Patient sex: F
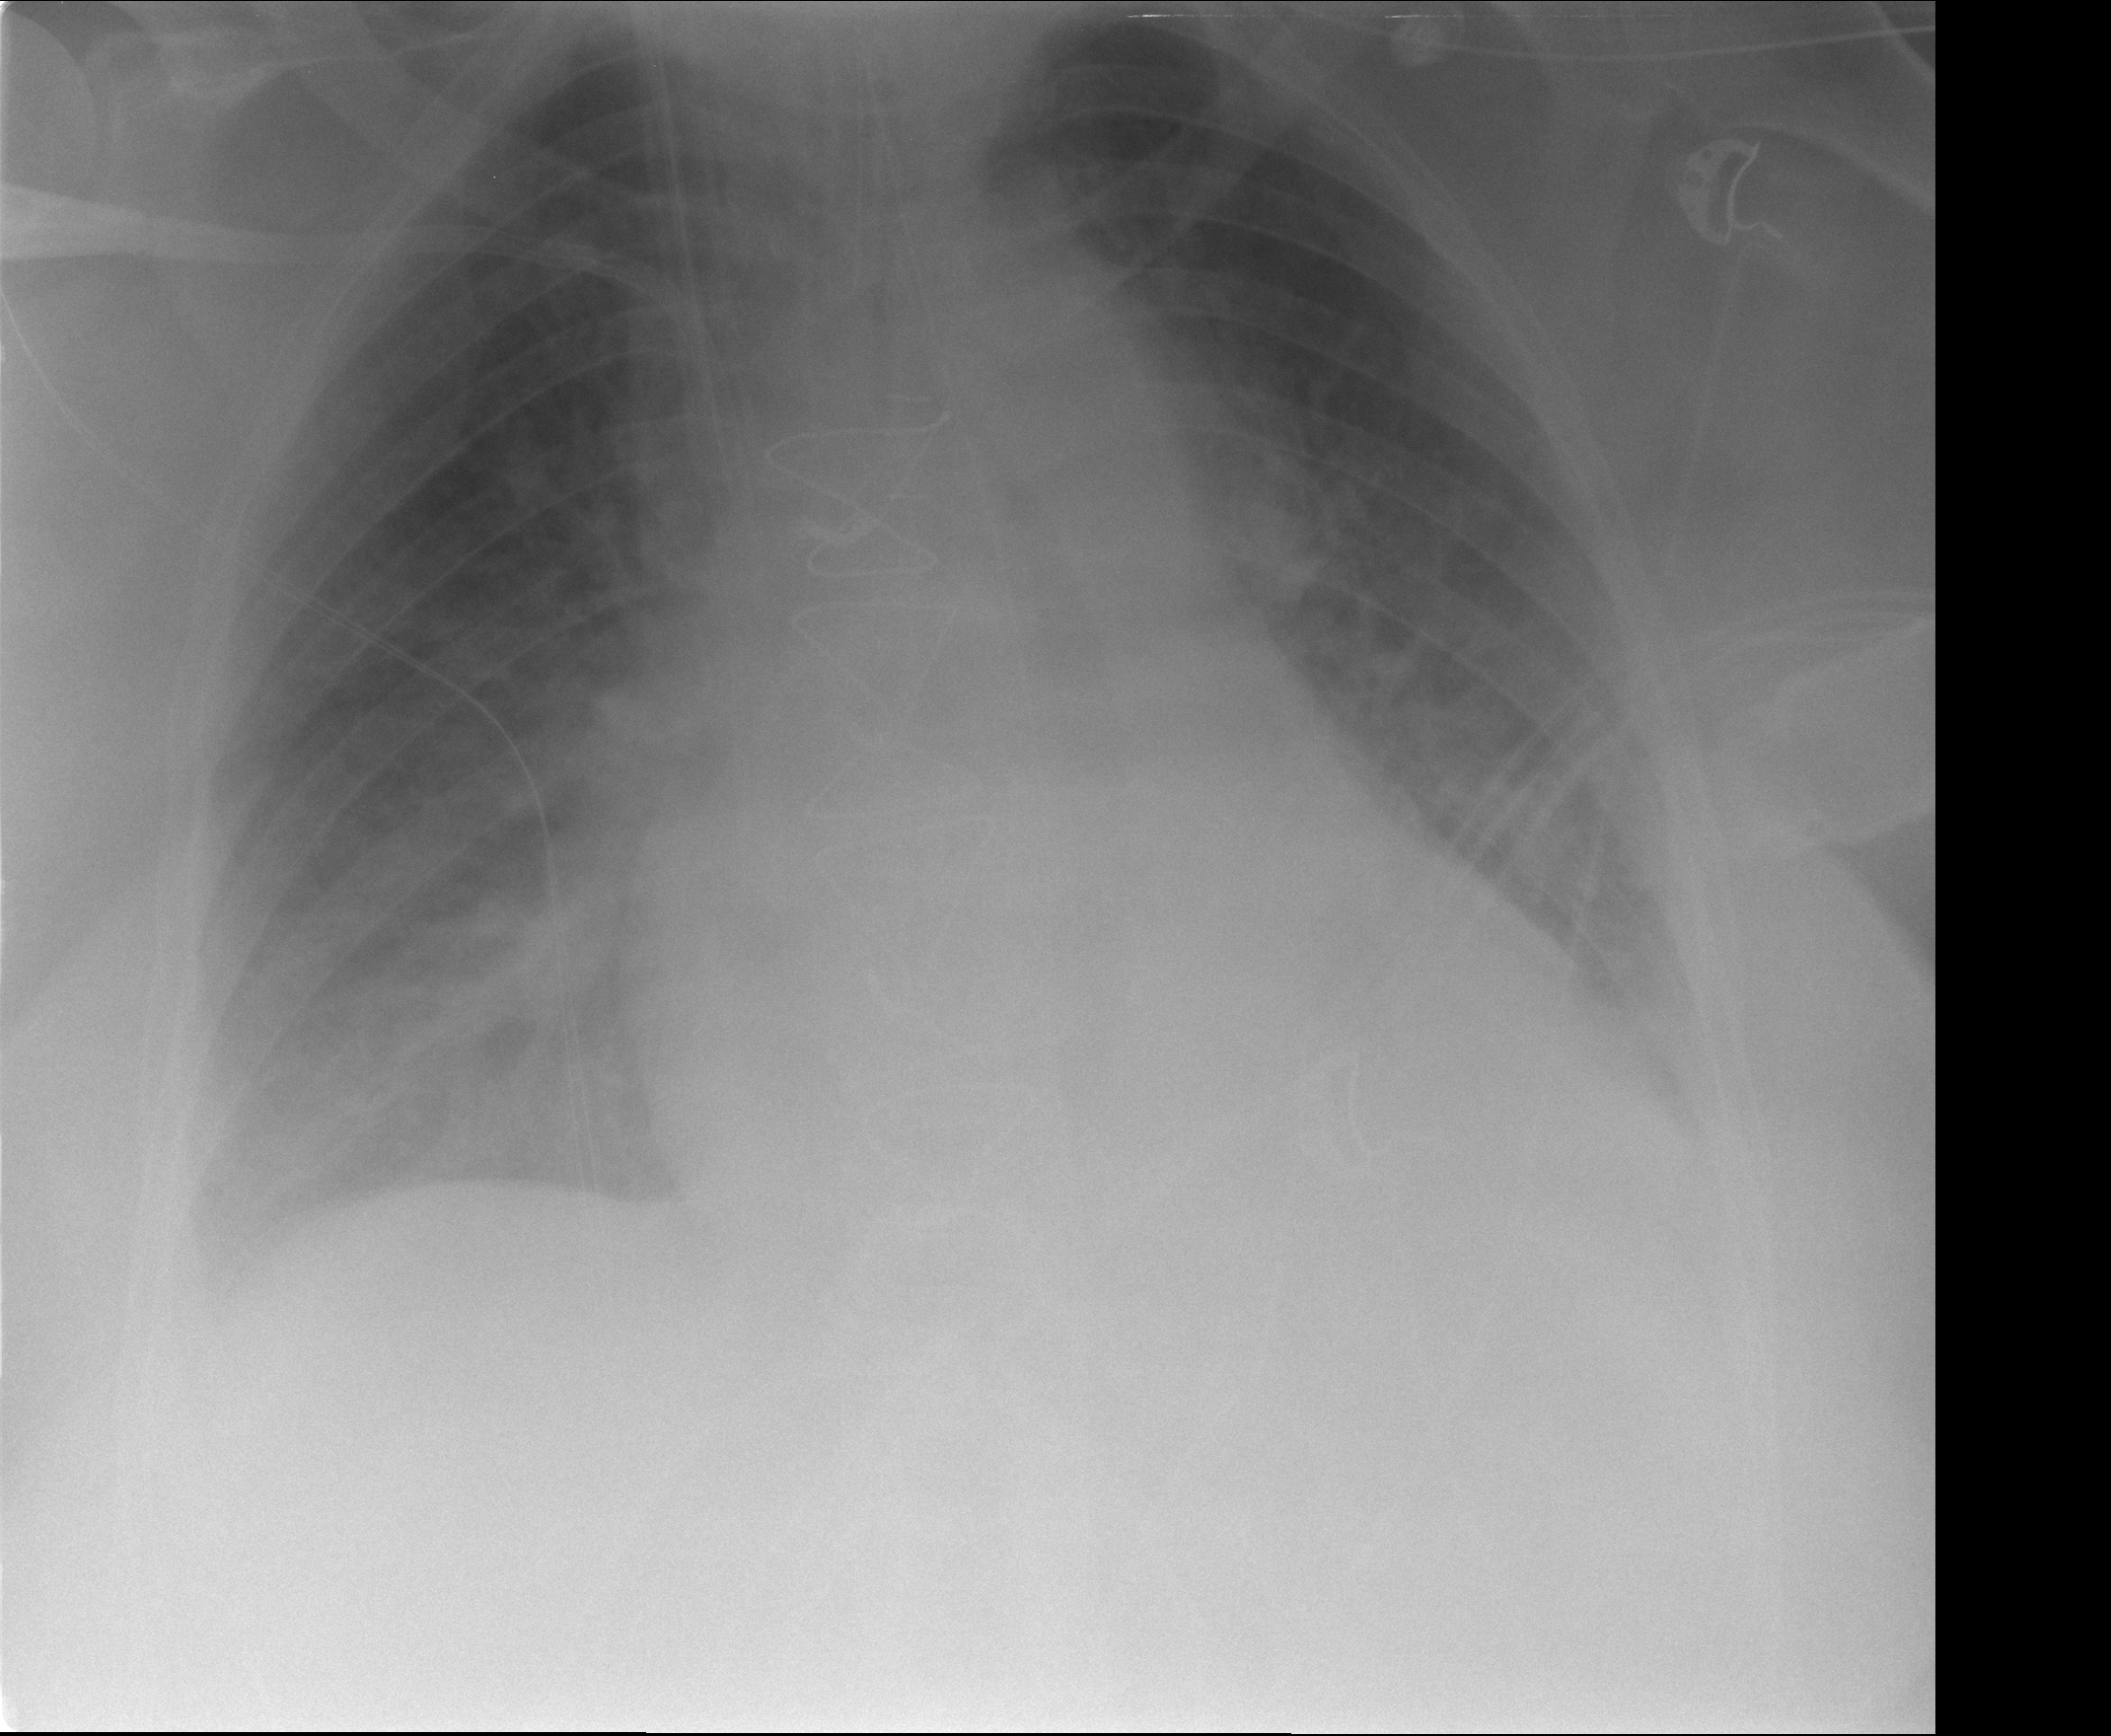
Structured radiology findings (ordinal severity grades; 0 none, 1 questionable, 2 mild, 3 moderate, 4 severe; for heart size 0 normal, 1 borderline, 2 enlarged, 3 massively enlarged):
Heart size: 2
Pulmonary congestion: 2
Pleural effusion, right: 2
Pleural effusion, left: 2
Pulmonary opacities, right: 0
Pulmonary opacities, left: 0
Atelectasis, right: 2
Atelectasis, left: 2